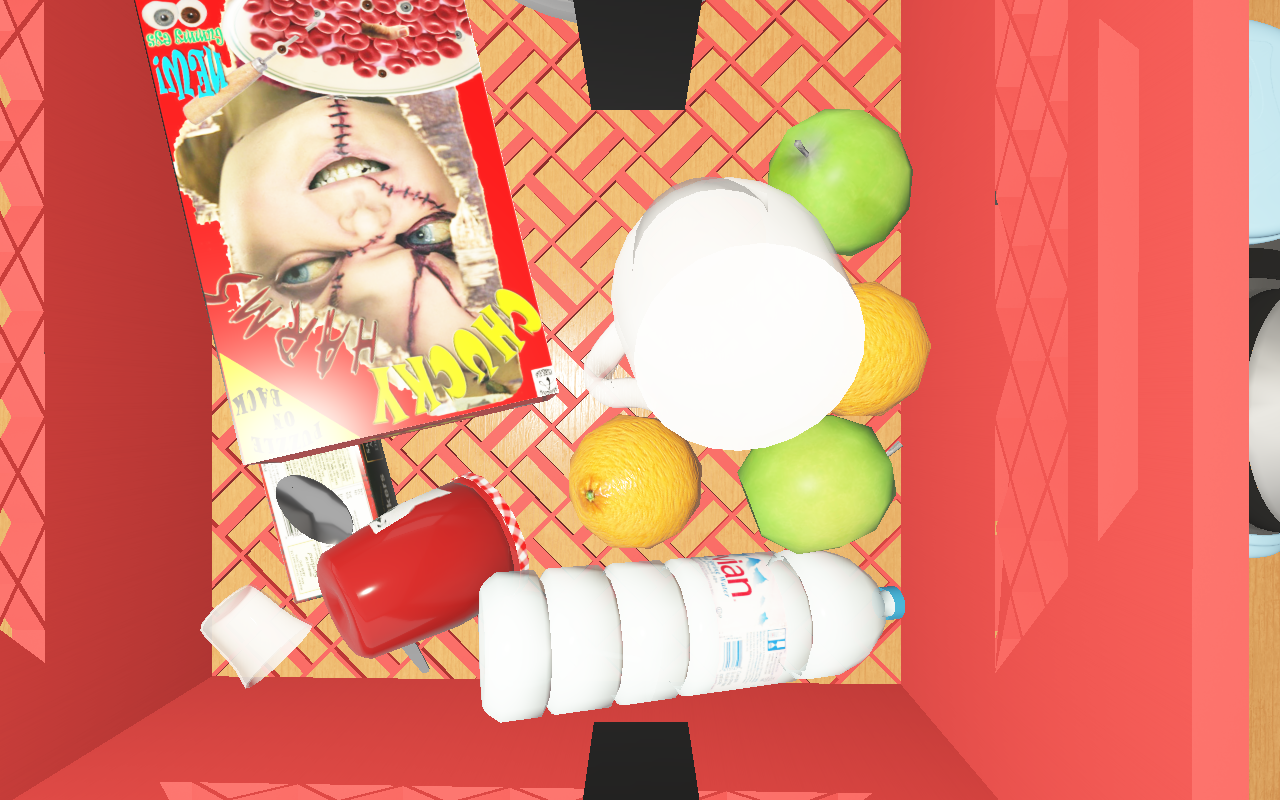
Objects in the scene:
water bottle
apple
orange
orange
plate
wineglass
cereal box
biscuit box